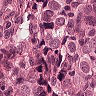
Metastatic tissue present: yes